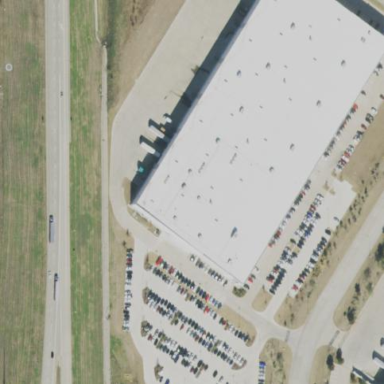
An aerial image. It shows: Warehouse.